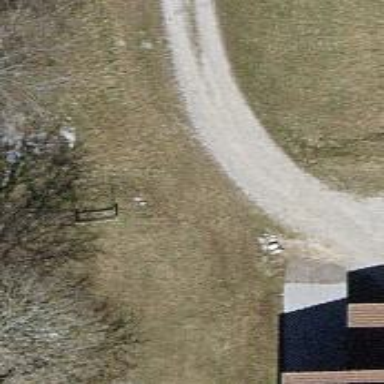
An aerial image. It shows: Unpaved driveway with service road designation.